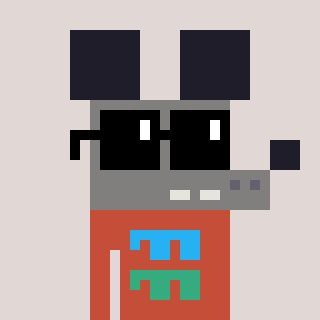
a pixel art character with square black sunglasses, a mouse-shaped head and a rust-colored body on a warm background